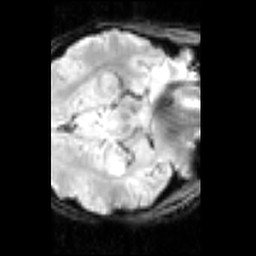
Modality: inplaneT2
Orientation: axial
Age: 21
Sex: male